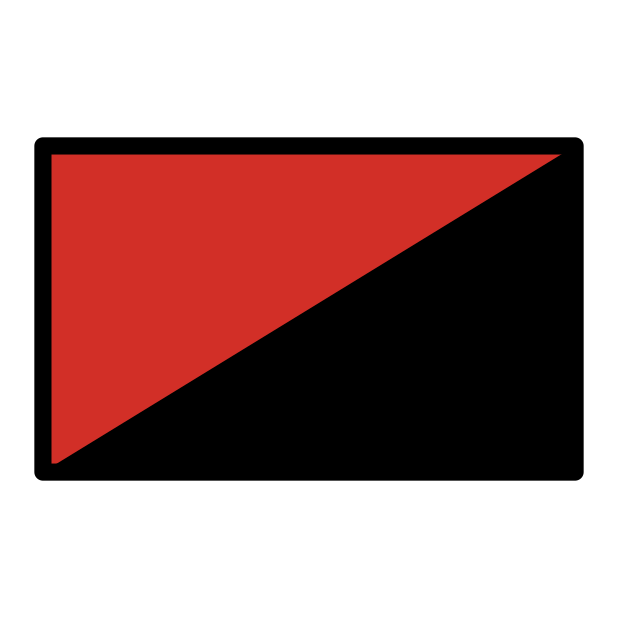
red and black flag